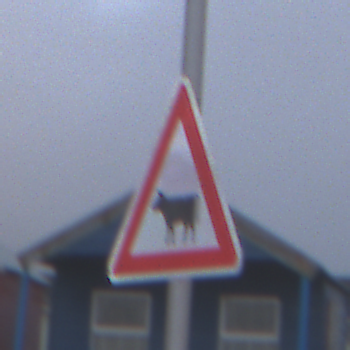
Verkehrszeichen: ViehtriebRechts
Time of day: SunriseSunset
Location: Outdoor (Beach)
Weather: Overcast
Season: NotSpecified
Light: Natural